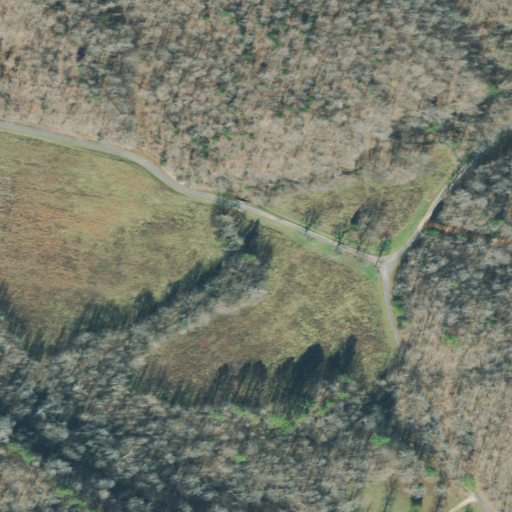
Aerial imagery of valley in Tennessee named Penny Hollow containing deciduous forest, open development, pasture, and mixed forest